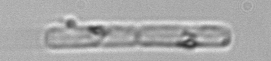
Label: Guinardia_delicatula